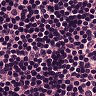
Metastatic tissue present: no